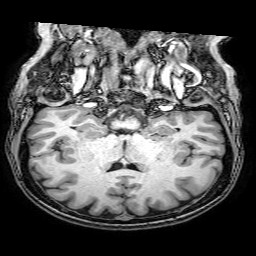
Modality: T1w
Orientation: sagittal
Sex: female
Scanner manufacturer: philips
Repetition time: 0.008192 s
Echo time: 0.00375 s